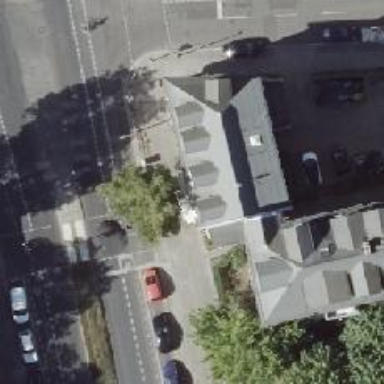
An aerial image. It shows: Pub.